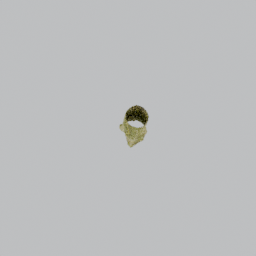
Label: nature